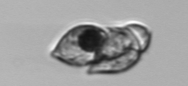
Label: Amphidinium